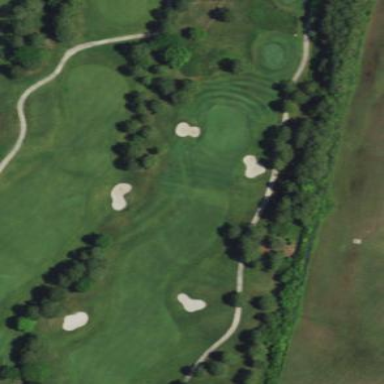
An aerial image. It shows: Grassy area designated as golf fairway.